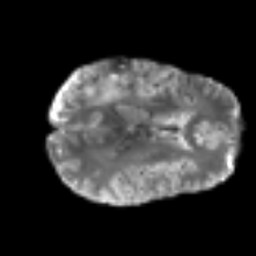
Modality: T2w
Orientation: axial
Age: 43
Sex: male
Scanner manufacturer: siemens
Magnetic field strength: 3 T
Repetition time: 6.1 s
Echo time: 0.101 s